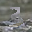
Label: 3